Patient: sex F, age 43
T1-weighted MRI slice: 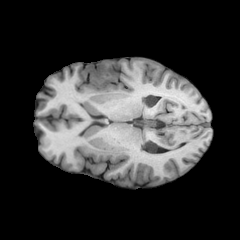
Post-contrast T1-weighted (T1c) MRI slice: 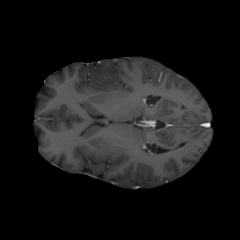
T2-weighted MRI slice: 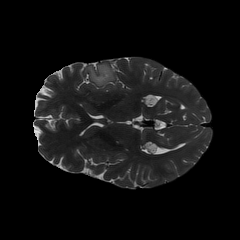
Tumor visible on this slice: yes
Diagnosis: Oligodendroglioma, IDH-mutant, 1p/19q-codeleted
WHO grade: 2